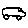
Label: car